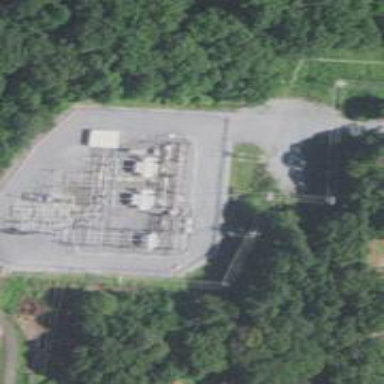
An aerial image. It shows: Distribution level power substation surrounded by fence.